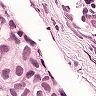
Metastatic tissue present: yes